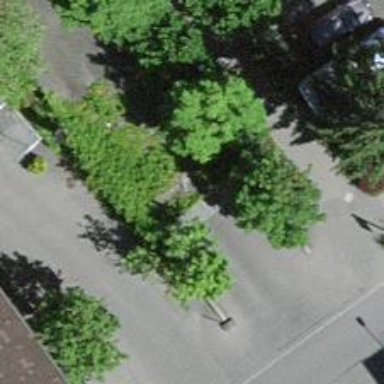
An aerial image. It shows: Parking entrance.